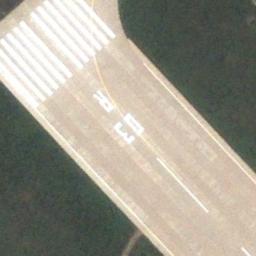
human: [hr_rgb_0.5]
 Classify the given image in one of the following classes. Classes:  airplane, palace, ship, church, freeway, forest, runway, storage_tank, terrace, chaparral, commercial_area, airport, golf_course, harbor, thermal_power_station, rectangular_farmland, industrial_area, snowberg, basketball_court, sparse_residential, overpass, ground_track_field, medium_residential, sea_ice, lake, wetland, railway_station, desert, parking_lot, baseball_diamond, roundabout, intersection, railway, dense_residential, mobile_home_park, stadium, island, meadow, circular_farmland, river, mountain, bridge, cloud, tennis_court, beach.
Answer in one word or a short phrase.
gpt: runway